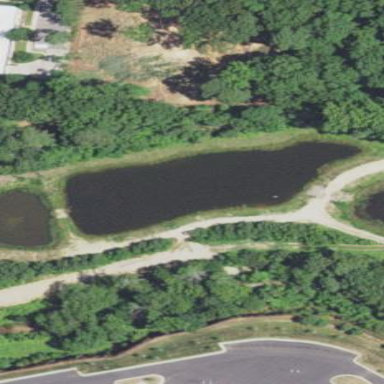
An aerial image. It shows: Serene pond surrounded by nature.